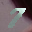
Label: 7